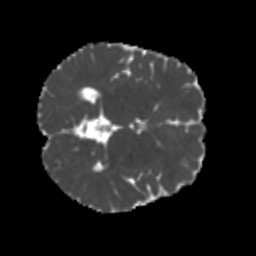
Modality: MD
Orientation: axial
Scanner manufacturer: siemens
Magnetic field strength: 3 T
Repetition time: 4 s
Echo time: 0.0594 s